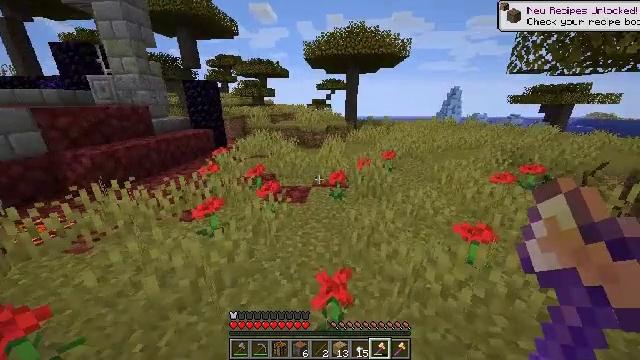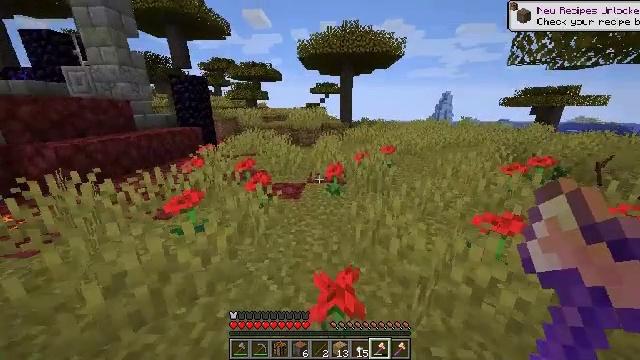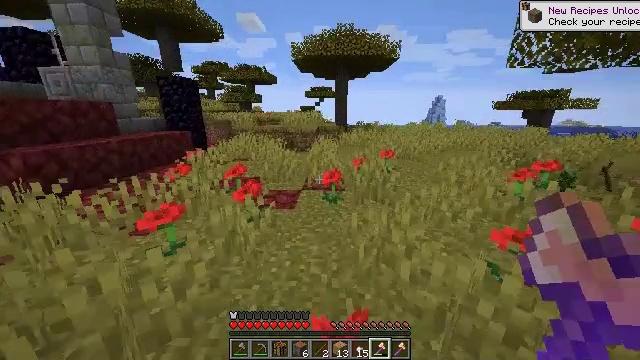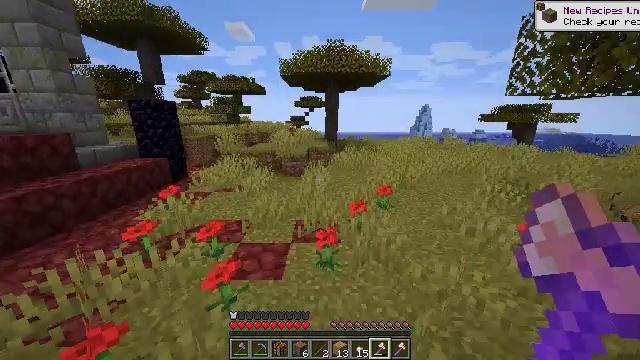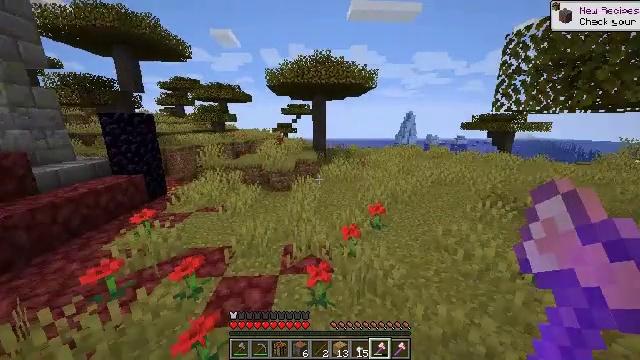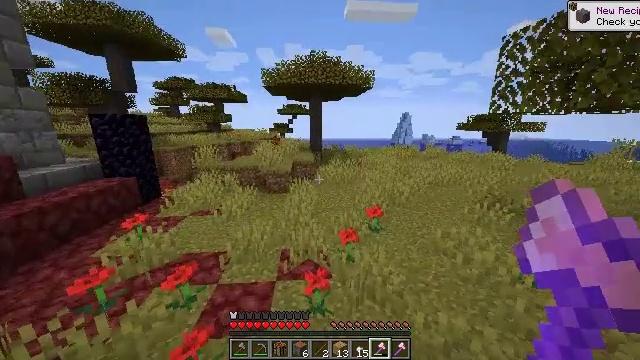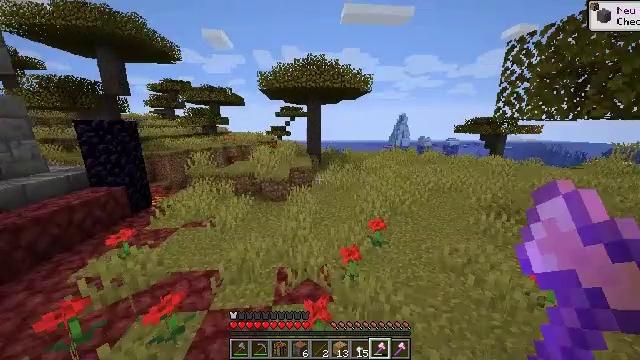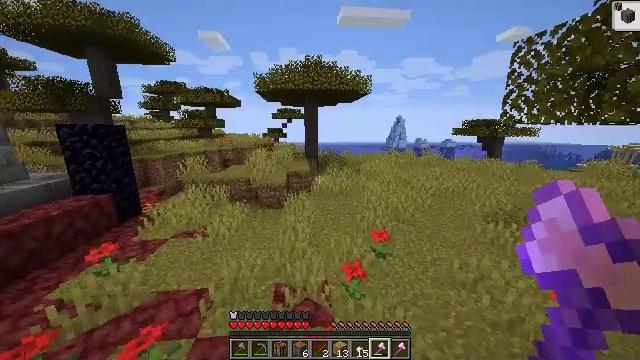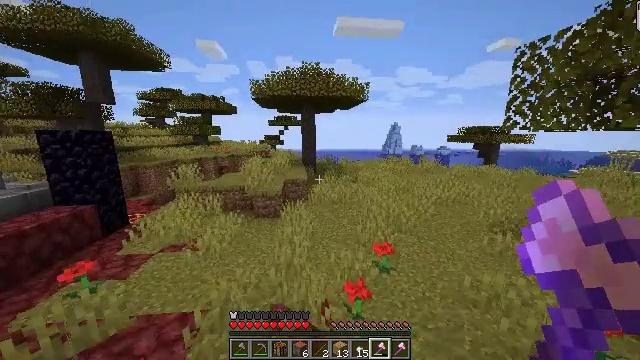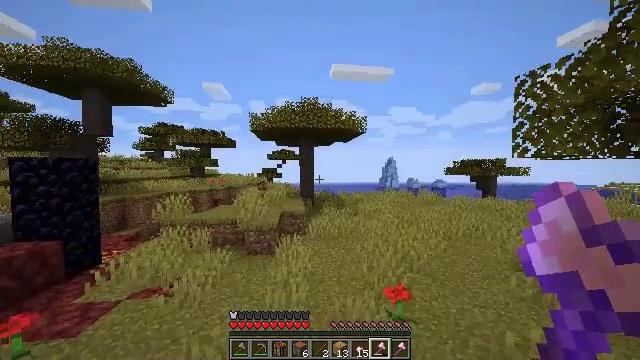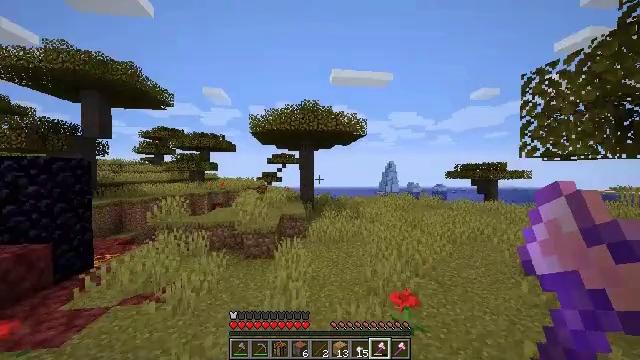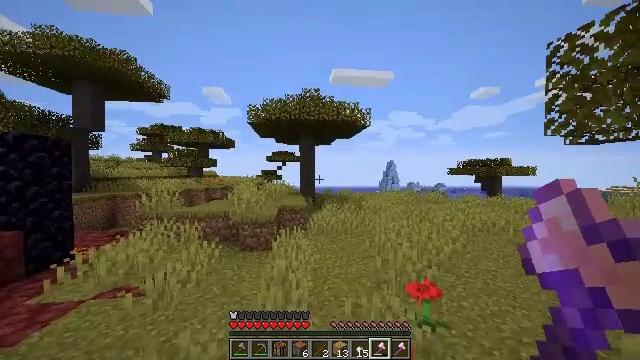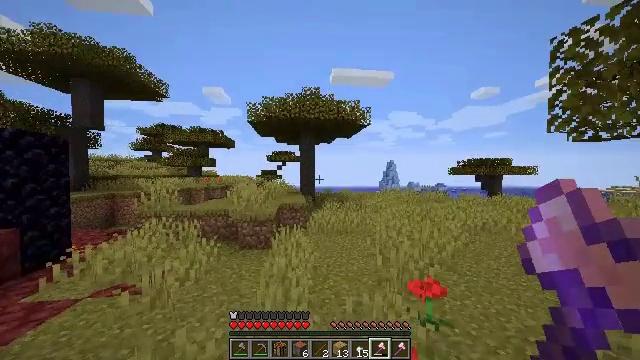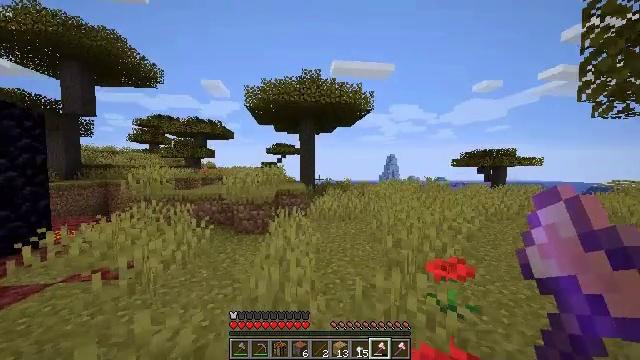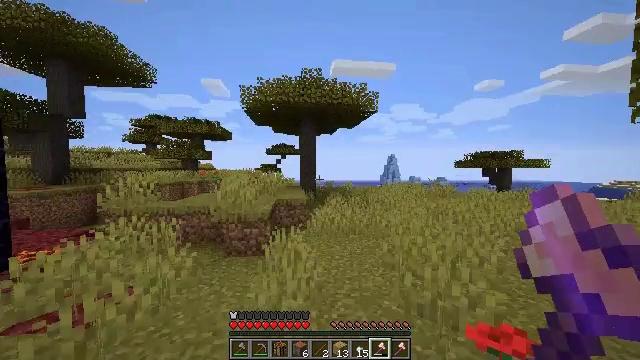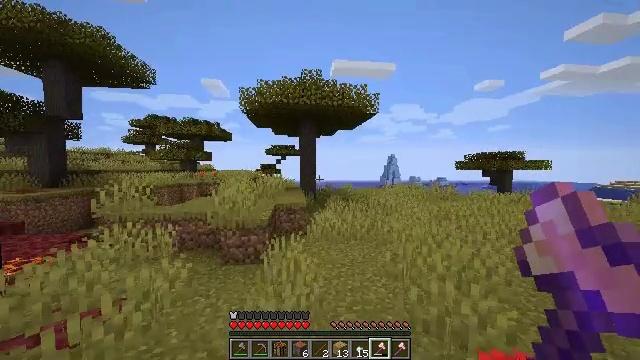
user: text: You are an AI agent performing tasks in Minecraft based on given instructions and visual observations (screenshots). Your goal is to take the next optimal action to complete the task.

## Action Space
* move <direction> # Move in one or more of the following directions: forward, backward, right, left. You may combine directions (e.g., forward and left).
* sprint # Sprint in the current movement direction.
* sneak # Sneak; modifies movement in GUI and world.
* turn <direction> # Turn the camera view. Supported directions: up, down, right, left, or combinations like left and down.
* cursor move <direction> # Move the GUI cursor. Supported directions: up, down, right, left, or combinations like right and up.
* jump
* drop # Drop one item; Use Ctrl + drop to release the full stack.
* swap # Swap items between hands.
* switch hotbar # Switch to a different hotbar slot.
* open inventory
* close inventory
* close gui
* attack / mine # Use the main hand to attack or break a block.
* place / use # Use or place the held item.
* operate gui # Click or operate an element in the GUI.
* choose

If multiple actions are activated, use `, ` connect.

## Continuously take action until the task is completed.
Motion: motion action
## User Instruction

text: Harvest the acacia log from the forest.
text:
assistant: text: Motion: move forward, sprint, turn right and up, jump
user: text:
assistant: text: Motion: move forward, sprint, turn right and up, jump
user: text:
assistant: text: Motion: move forward, sprint, turn right and up, jump
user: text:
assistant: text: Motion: move forward, sprint, turn right and up, jump
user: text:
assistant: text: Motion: move forward, sprint, jump
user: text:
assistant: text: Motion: move forward, sprint, jump
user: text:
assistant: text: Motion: move forward, sprint, jump
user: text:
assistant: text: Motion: move forward, sprint, turn up, jump
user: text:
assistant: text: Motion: move forward, sprint, turn up, jump
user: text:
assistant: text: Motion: move forward, sprint, turn up, jump
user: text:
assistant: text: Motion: move forward, sprint, jump
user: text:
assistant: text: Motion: move forward, sprint, jump
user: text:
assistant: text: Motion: move forward, sprint, turn down, jump
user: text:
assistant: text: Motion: move forward, sprint, jump
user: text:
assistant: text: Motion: move forward, sprint, jump
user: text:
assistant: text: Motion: move forward, sprint, jump
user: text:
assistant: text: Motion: move forward, sprint, jump
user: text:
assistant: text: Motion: move forward, sprint, jump
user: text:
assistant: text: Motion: move forward, sprint, turn left and down, jump
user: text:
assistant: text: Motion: move forward, sprint, turn left, jump
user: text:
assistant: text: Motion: move forward, sprint, turn left, jump
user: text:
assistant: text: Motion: move forward, sprint, turn left, jump
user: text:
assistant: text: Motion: move forward, sprint, jump
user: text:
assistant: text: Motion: move forward, sprint, jump
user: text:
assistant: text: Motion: move forward, sprint, jump
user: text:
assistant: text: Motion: move forward, sprint, jump
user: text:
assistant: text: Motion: move forward, sprint, jump
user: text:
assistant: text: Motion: move forward, sprint, turn right and down, jump
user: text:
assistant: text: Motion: move forward, sprint, turn right, jump
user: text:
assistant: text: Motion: move forward, sprint, turn right, jump